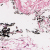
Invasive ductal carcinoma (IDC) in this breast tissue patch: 0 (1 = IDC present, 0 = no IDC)